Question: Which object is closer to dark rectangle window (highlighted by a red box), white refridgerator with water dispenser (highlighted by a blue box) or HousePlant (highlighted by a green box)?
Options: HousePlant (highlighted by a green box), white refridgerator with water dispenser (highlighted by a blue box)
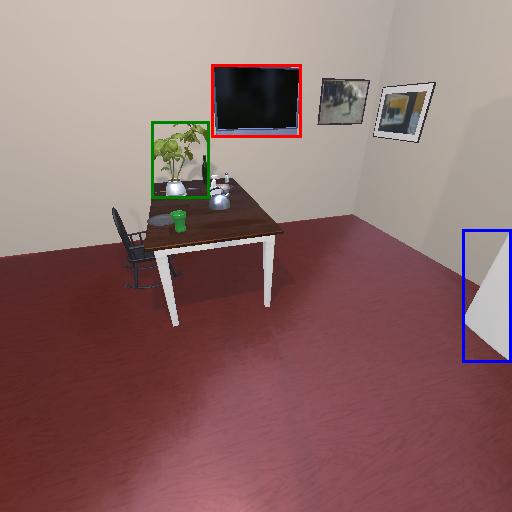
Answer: HousePlant (highlighted by a green box)